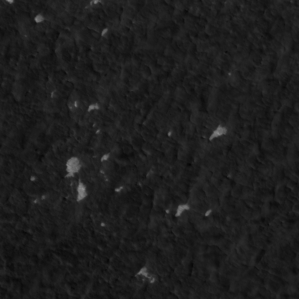
Label: non_frost